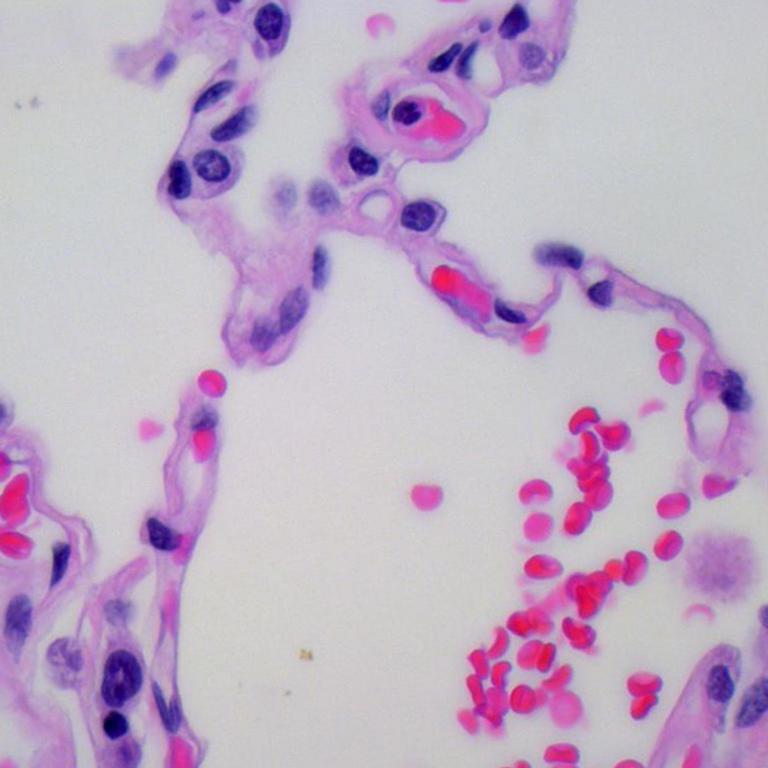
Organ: lung
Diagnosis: benign